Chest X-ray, PA view. Patient: 50 years old, sex M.
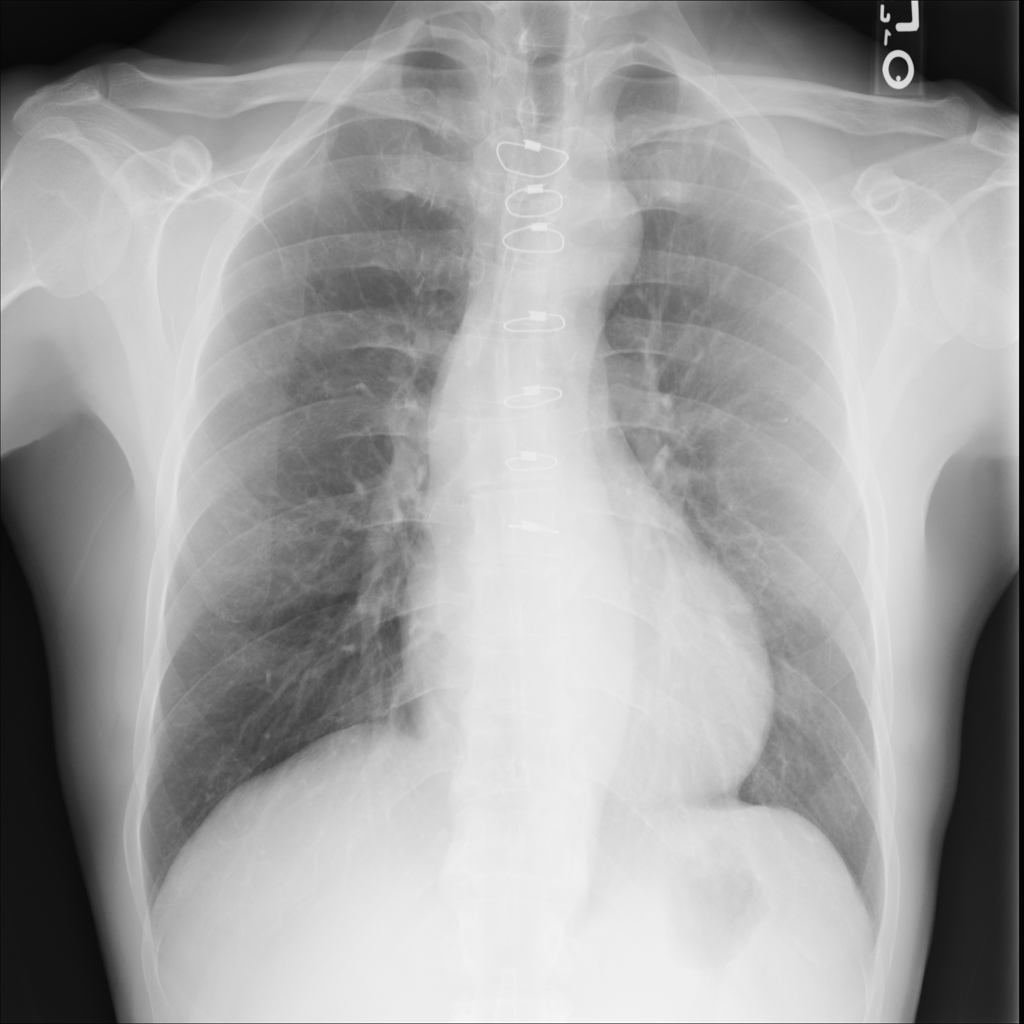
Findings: No Finding